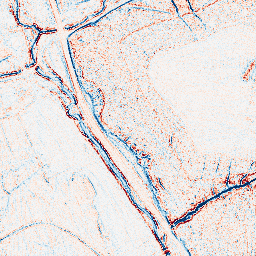
Category: edge_preserving
Decomposition family: bilateral
Decomposition parameters: d: 5
sigma_color: 150
sigma_space: 150
Upsampling method: fft_zeropad
Upsampling parameters: scale: 2
Upsampling scale: 2